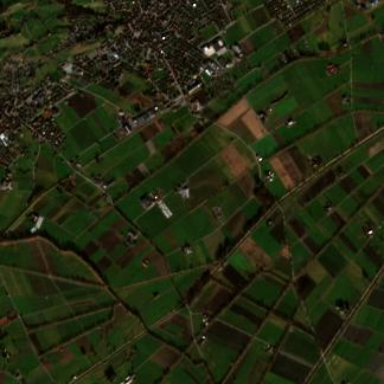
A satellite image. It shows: Picturesque farmland scene.